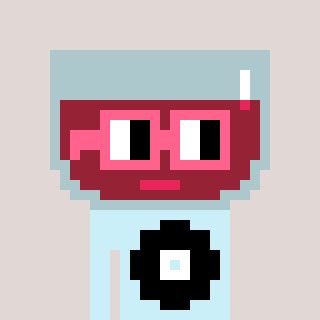
a pixel art character with square pink glasses, a wine-shaped head and a cold-colored body on a warm background